Interaction volume radius: 10 \u00c5
Interaction volume height: 15 \u00c5
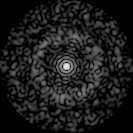
Disorder parameter: 0.8617